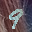
Label: 9